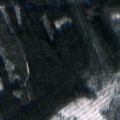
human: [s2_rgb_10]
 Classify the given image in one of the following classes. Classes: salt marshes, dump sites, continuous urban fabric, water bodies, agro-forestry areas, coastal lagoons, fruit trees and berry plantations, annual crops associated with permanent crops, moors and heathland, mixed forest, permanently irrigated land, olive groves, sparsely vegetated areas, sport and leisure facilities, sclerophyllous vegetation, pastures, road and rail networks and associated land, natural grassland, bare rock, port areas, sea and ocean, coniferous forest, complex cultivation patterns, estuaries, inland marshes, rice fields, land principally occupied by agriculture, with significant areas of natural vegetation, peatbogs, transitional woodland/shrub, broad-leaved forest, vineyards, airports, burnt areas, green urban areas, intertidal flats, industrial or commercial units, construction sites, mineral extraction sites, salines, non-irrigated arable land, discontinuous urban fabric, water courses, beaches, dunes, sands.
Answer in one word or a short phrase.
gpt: coniferous forest, transitional woodland/shrub